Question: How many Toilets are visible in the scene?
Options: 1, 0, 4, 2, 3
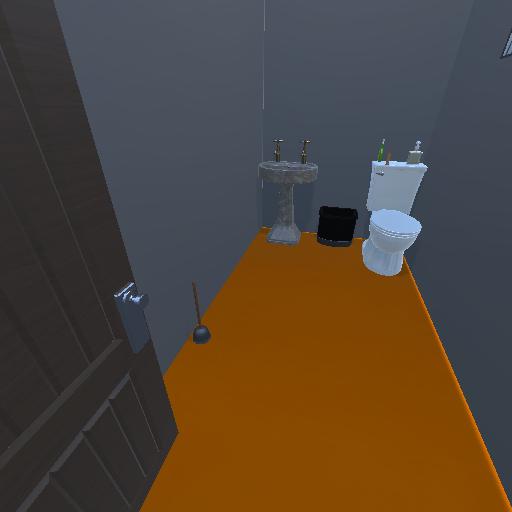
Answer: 1